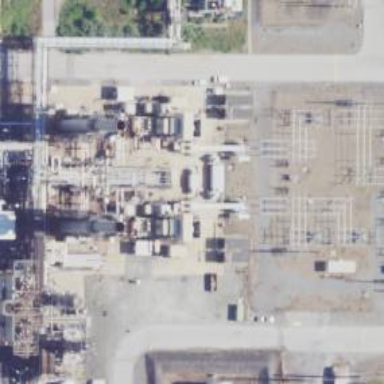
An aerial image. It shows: Gas turbine generator.